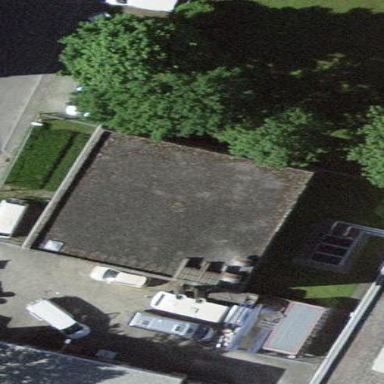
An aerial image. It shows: Industrial building with flat roof.